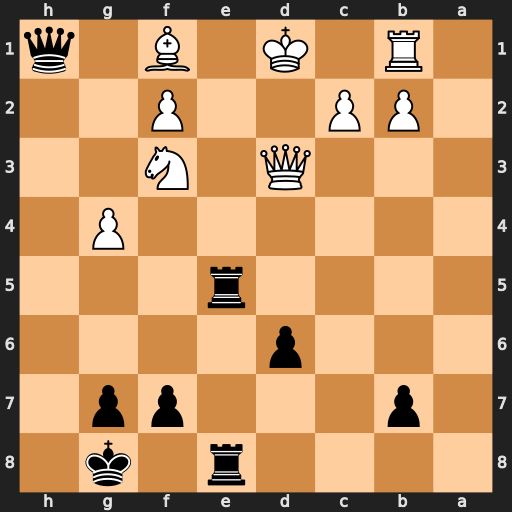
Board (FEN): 4r1k1/1p3pp1/3p4/4r3/6P1/3Q1N2/1PP2P2/1R1K1B1q
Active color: b
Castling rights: -
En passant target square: -
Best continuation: Rd5 Qxd5 Qxf1+